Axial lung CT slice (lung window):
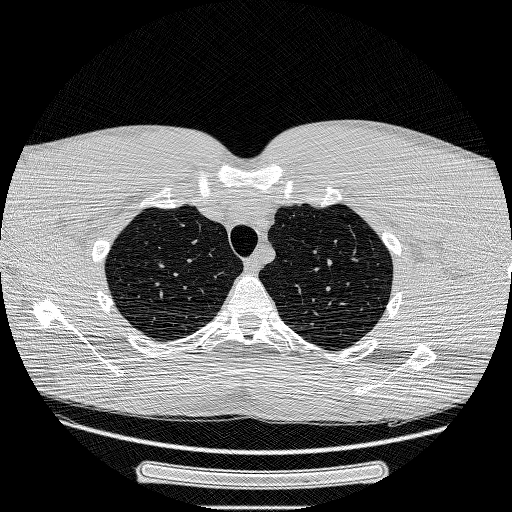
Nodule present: no